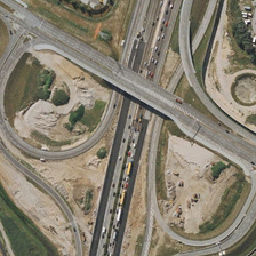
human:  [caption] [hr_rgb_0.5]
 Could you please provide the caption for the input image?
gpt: The viaduct includes a rather busy road, which is connected by ancillary roads.

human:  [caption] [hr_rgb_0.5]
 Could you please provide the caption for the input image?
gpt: The viaduct crossing the road is more lively, and the road connects them.

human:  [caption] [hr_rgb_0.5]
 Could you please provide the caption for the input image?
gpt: The viaduct extends to a fairly prosperous road to help connect them.

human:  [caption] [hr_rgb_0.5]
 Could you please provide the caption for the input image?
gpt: The viaduct passes through a rather busy street and the auxiliary road connects them.

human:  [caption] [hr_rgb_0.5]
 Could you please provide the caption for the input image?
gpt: The viaduct passes through a fairly prosperous road and is connected by auxiliary roads.